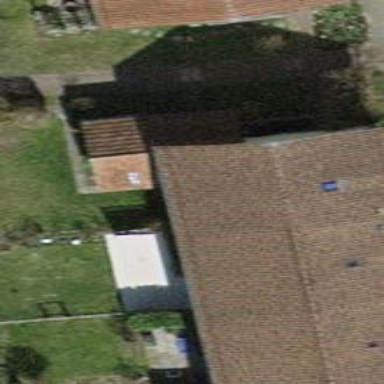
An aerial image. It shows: Building with tile roof.